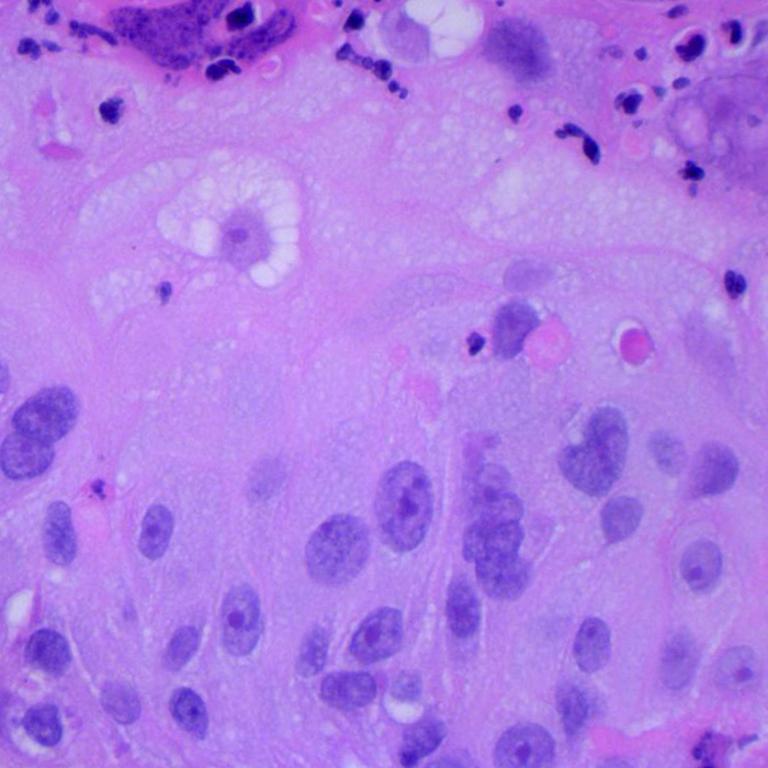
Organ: lung
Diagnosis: squamous carcinomas